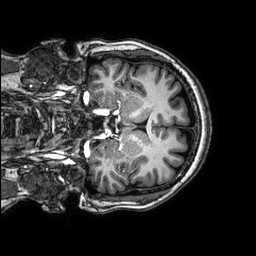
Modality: T1w
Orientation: coronal
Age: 46
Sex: female
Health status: healthy